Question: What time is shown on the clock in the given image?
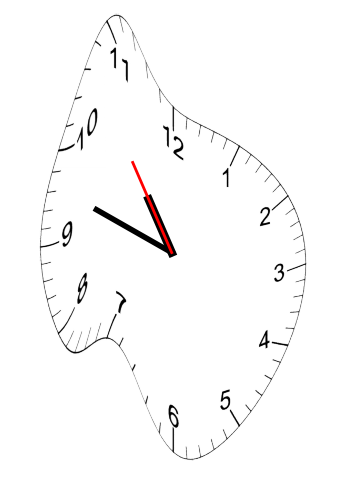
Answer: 10:47:54